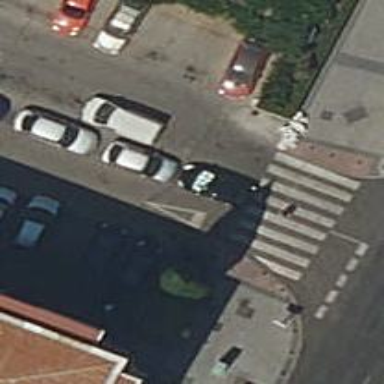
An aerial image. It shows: Marked road crossing.